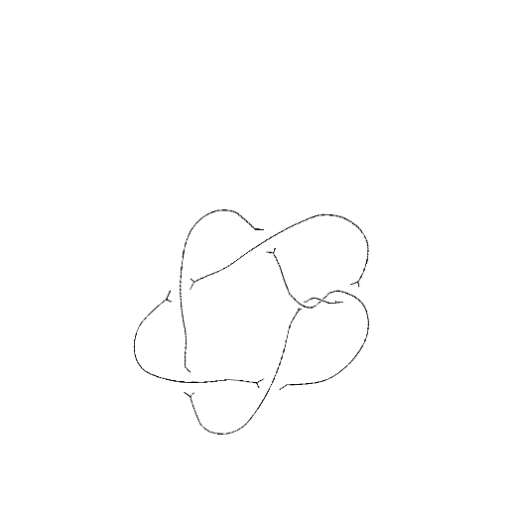
Crossing number: 7